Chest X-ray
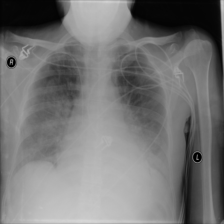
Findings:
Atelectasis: negative
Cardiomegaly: negative
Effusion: negative
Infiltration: positive
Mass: negative
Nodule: negative
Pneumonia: negative
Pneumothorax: negative
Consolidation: negative
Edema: positive
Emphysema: negative
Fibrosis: negative
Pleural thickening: negative
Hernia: negative